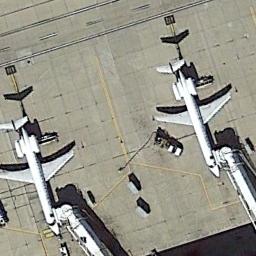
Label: airplane